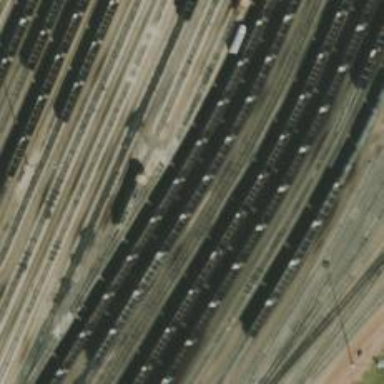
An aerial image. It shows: Railway yard.